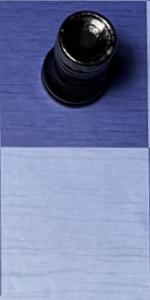
Label: Empty